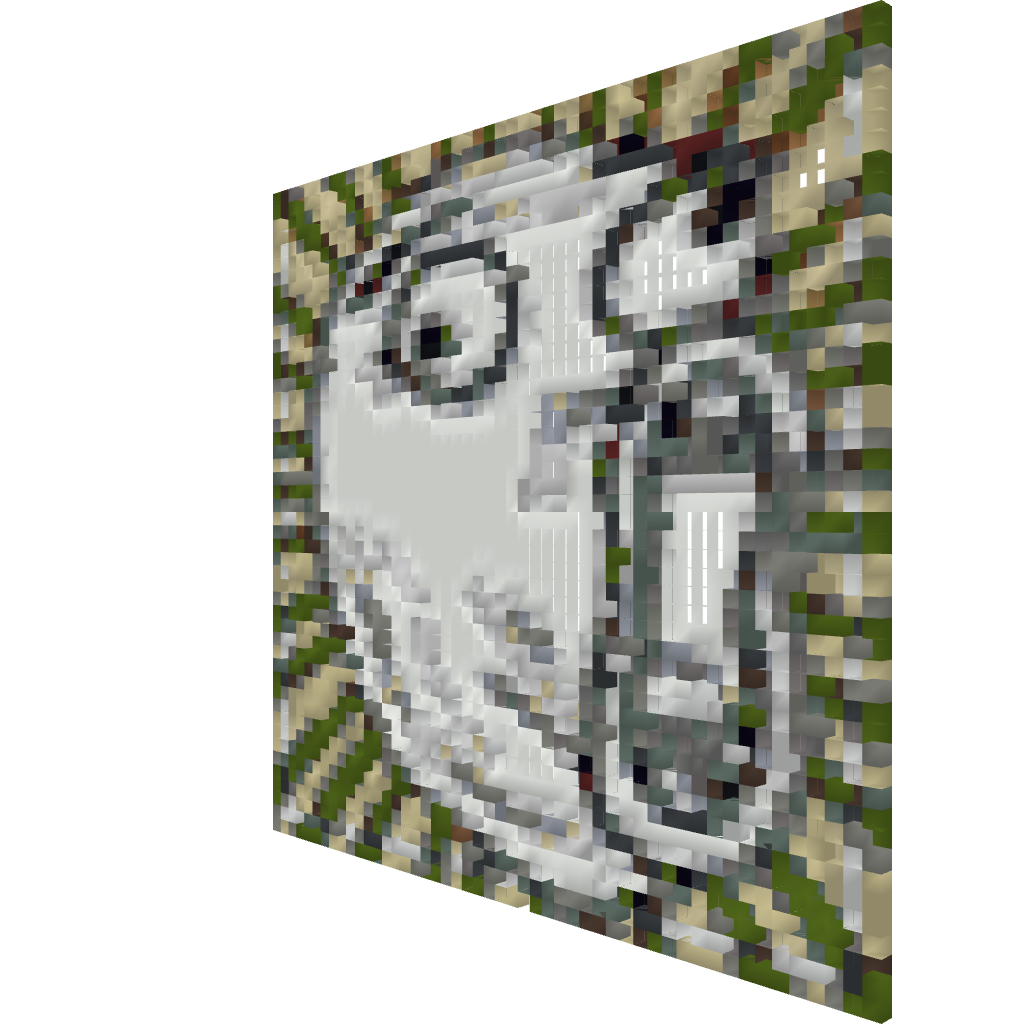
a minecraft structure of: Loool face